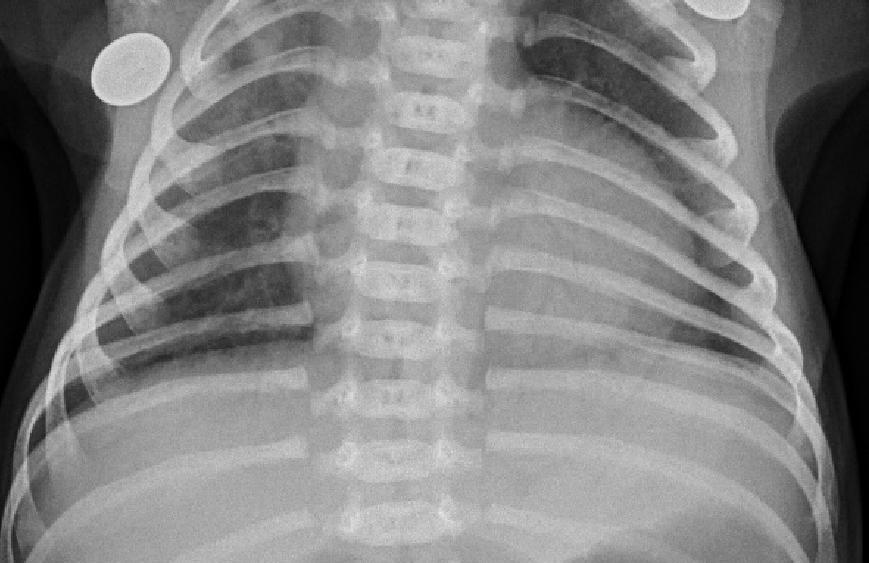
Diagnosis: PNEUMONIA